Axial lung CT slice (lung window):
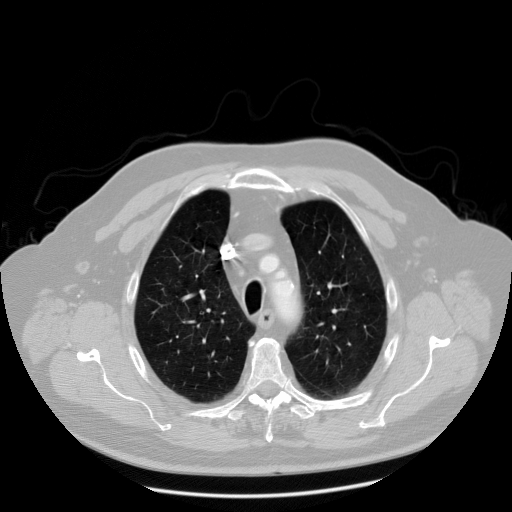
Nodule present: no